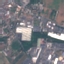
Land use / land cover class: Industrial